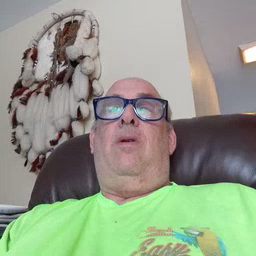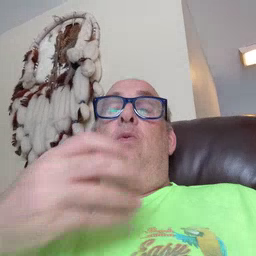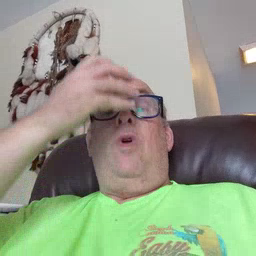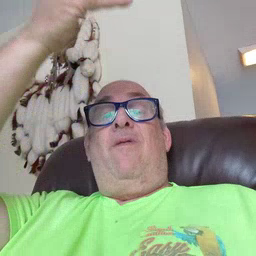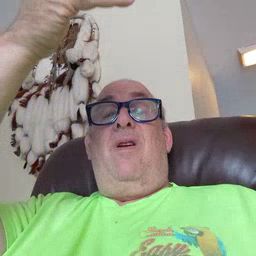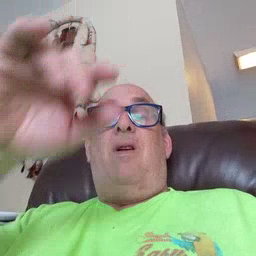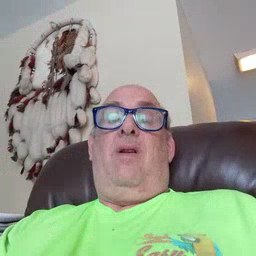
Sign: giraffe